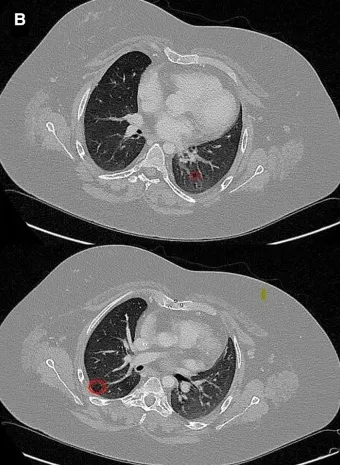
Chest HRCT. (B) Radiological disease improvement with persistence of air-trapping.
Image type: radiology (ct)